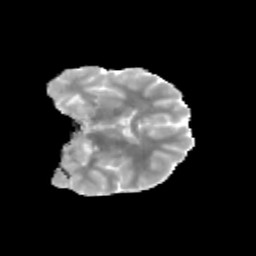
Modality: MD
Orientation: coronal
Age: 12
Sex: female
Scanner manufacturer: siemens
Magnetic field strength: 3 T
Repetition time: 3.8 s
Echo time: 0.07 s